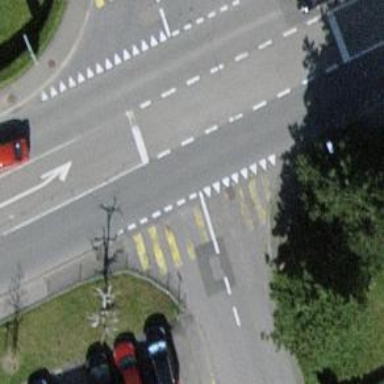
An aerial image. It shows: Marked crossing on the road.